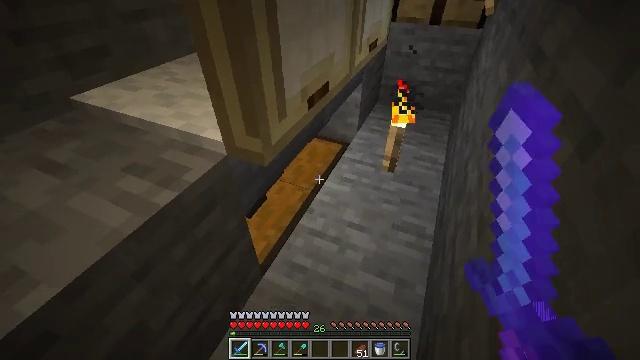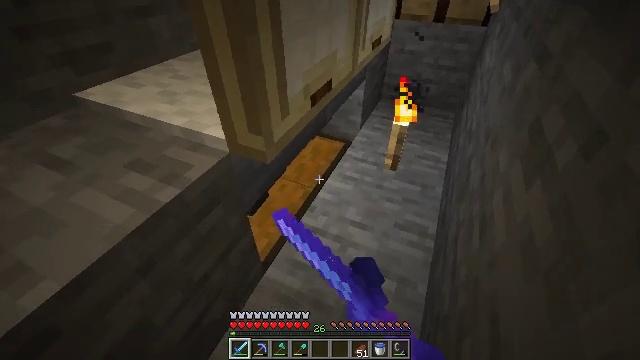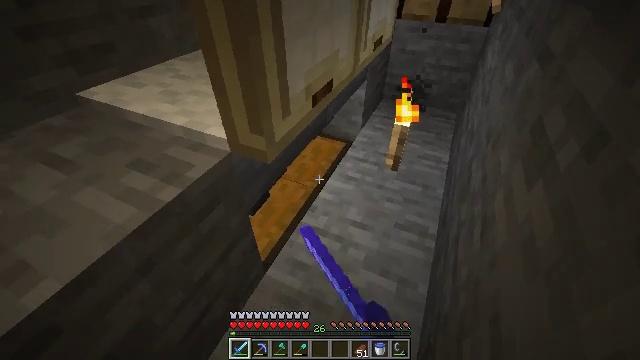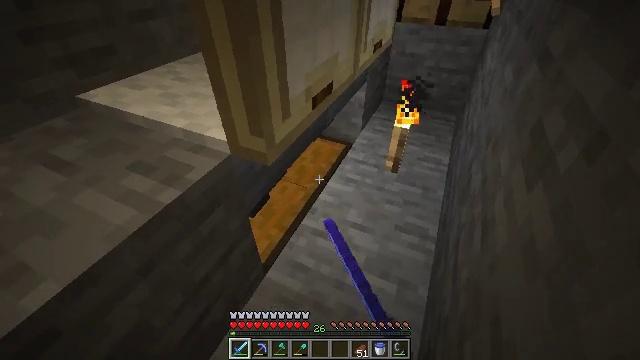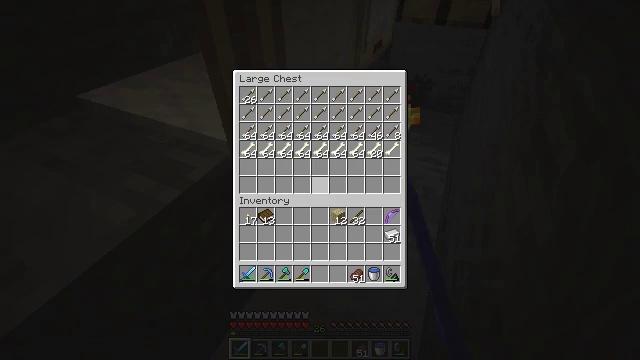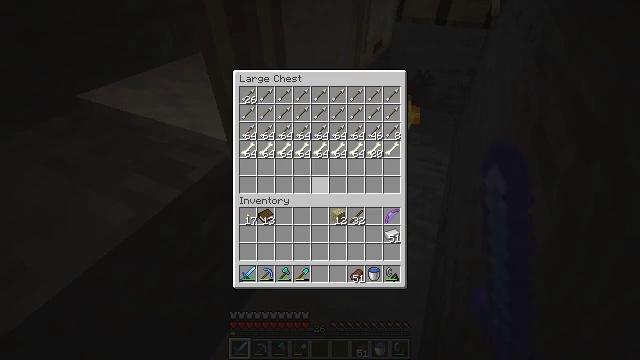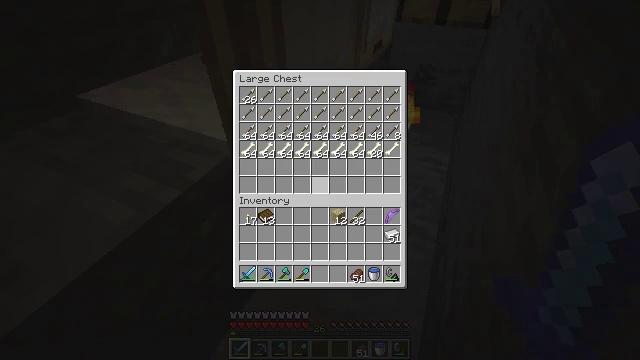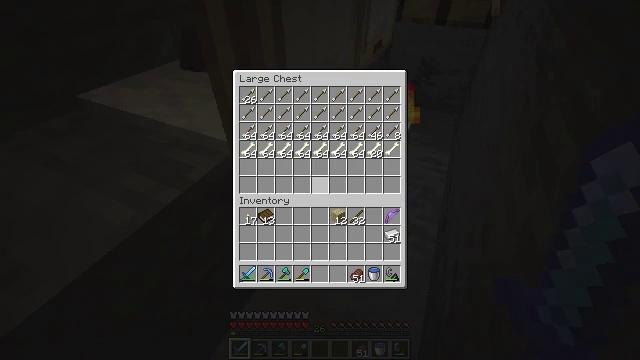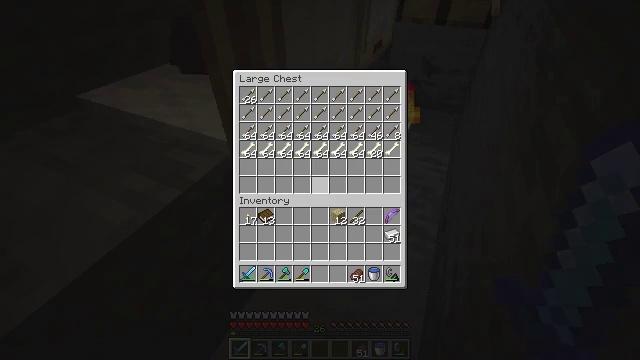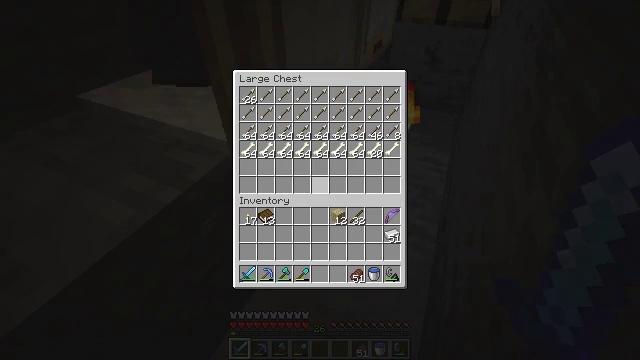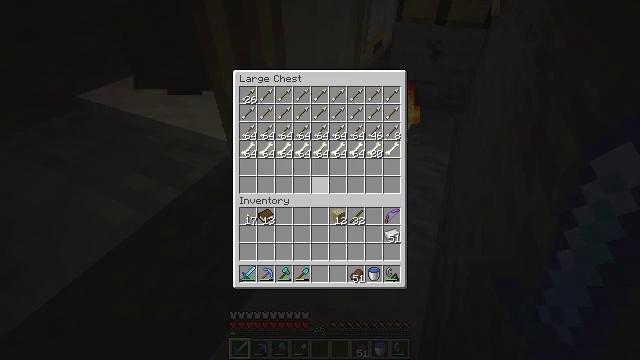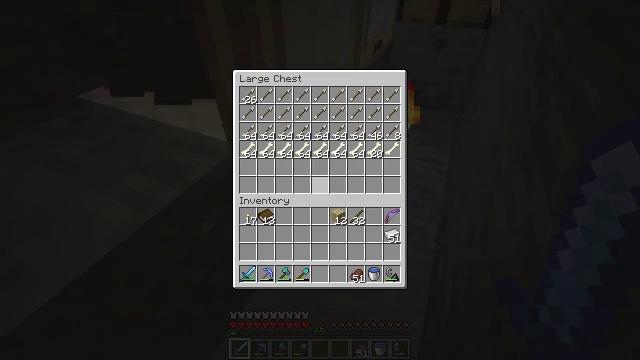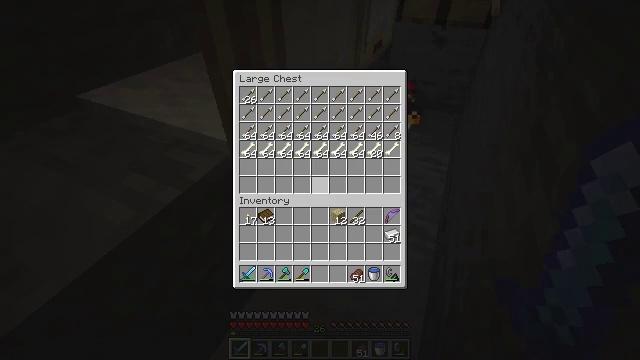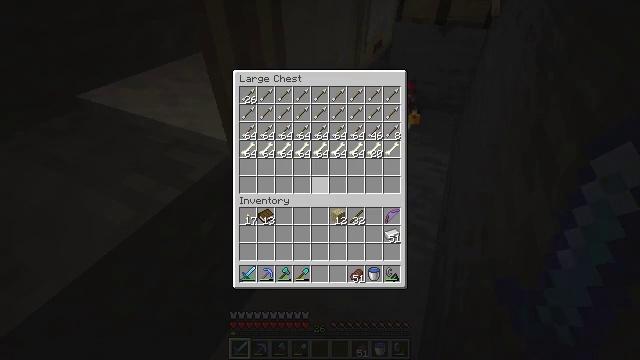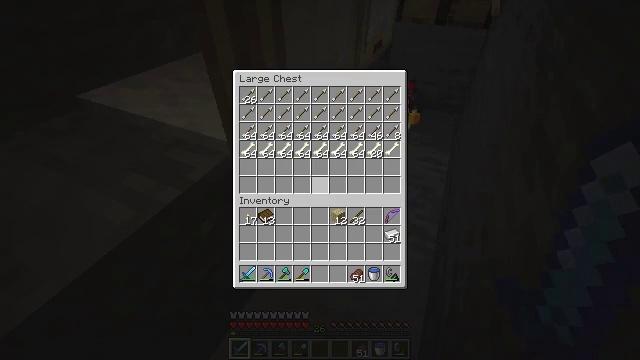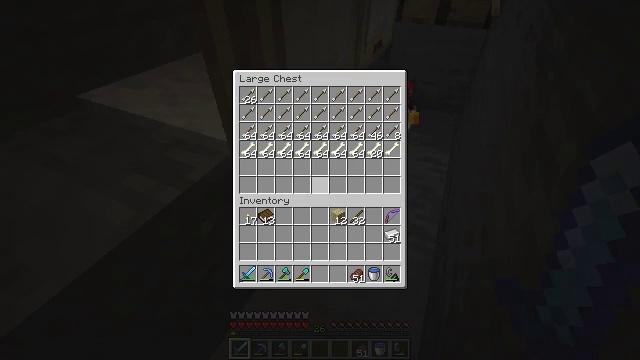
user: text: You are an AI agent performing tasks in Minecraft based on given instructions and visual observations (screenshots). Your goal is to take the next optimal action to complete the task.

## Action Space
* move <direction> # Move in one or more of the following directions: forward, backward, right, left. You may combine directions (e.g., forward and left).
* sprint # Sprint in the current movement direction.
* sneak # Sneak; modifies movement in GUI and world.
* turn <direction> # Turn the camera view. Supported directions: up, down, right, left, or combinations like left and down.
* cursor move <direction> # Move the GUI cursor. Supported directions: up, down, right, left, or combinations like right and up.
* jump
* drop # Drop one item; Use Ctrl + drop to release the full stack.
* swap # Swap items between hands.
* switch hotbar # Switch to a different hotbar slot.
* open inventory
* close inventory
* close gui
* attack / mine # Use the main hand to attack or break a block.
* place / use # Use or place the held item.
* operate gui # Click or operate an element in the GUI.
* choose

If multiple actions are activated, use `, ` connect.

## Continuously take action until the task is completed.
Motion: motion action
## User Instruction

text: Harvest the hopper from its place.
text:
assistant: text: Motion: use / place
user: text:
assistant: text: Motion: no_op
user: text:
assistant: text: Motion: no_op
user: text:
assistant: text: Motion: no_op
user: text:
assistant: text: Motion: no_op
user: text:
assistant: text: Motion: no_op
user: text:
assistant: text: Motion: no_op
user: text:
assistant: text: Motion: no_op
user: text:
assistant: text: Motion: no_op
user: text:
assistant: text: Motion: no_op
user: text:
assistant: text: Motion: no_op
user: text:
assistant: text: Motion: no_op
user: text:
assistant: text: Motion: no_op
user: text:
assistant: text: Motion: no_op
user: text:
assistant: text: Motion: no_op
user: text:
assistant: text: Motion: no_op
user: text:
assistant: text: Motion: no_op
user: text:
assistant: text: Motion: no_op
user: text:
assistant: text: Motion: no_op
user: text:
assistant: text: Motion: no_op
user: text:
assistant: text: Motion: no_op
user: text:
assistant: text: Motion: no_op
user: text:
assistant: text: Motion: no_op
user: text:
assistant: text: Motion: no_op
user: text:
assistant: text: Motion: no_op
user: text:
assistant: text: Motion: no_op
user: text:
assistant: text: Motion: turn up
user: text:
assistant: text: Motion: no_op
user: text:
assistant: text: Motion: no_op
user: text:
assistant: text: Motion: no_op